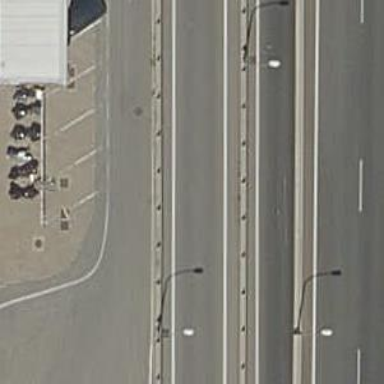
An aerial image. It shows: Tertiary road frequented by tourist buses.